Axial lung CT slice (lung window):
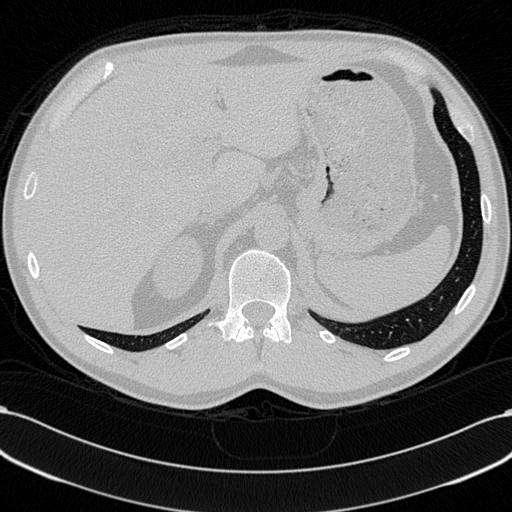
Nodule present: no